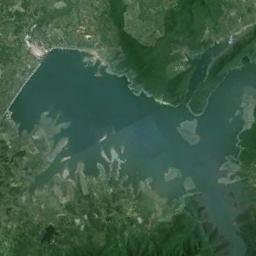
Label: lake